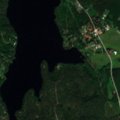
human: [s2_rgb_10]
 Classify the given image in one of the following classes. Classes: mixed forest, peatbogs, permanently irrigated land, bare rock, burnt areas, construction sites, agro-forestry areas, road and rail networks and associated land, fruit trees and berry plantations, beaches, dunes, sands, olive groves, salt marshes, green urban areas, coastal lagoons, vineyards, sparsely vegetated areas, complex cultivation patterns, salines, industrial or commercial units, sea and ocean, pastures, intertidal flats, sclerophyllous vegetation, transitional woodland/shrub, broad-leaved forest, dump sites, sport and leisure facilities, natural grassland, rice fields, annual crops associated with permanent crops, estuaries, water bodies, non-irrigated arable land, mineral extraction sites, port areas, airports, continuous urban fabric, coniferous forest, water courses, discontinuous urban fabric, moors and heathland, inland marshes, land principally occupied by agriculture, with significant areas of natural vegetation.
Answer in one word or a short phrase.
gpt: land principally occupied by agriculture, with significant areas of natural vegetation, broad-leaved forest, coniferous forest, mixed forest, water bodies